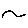
Label: line